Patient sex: F
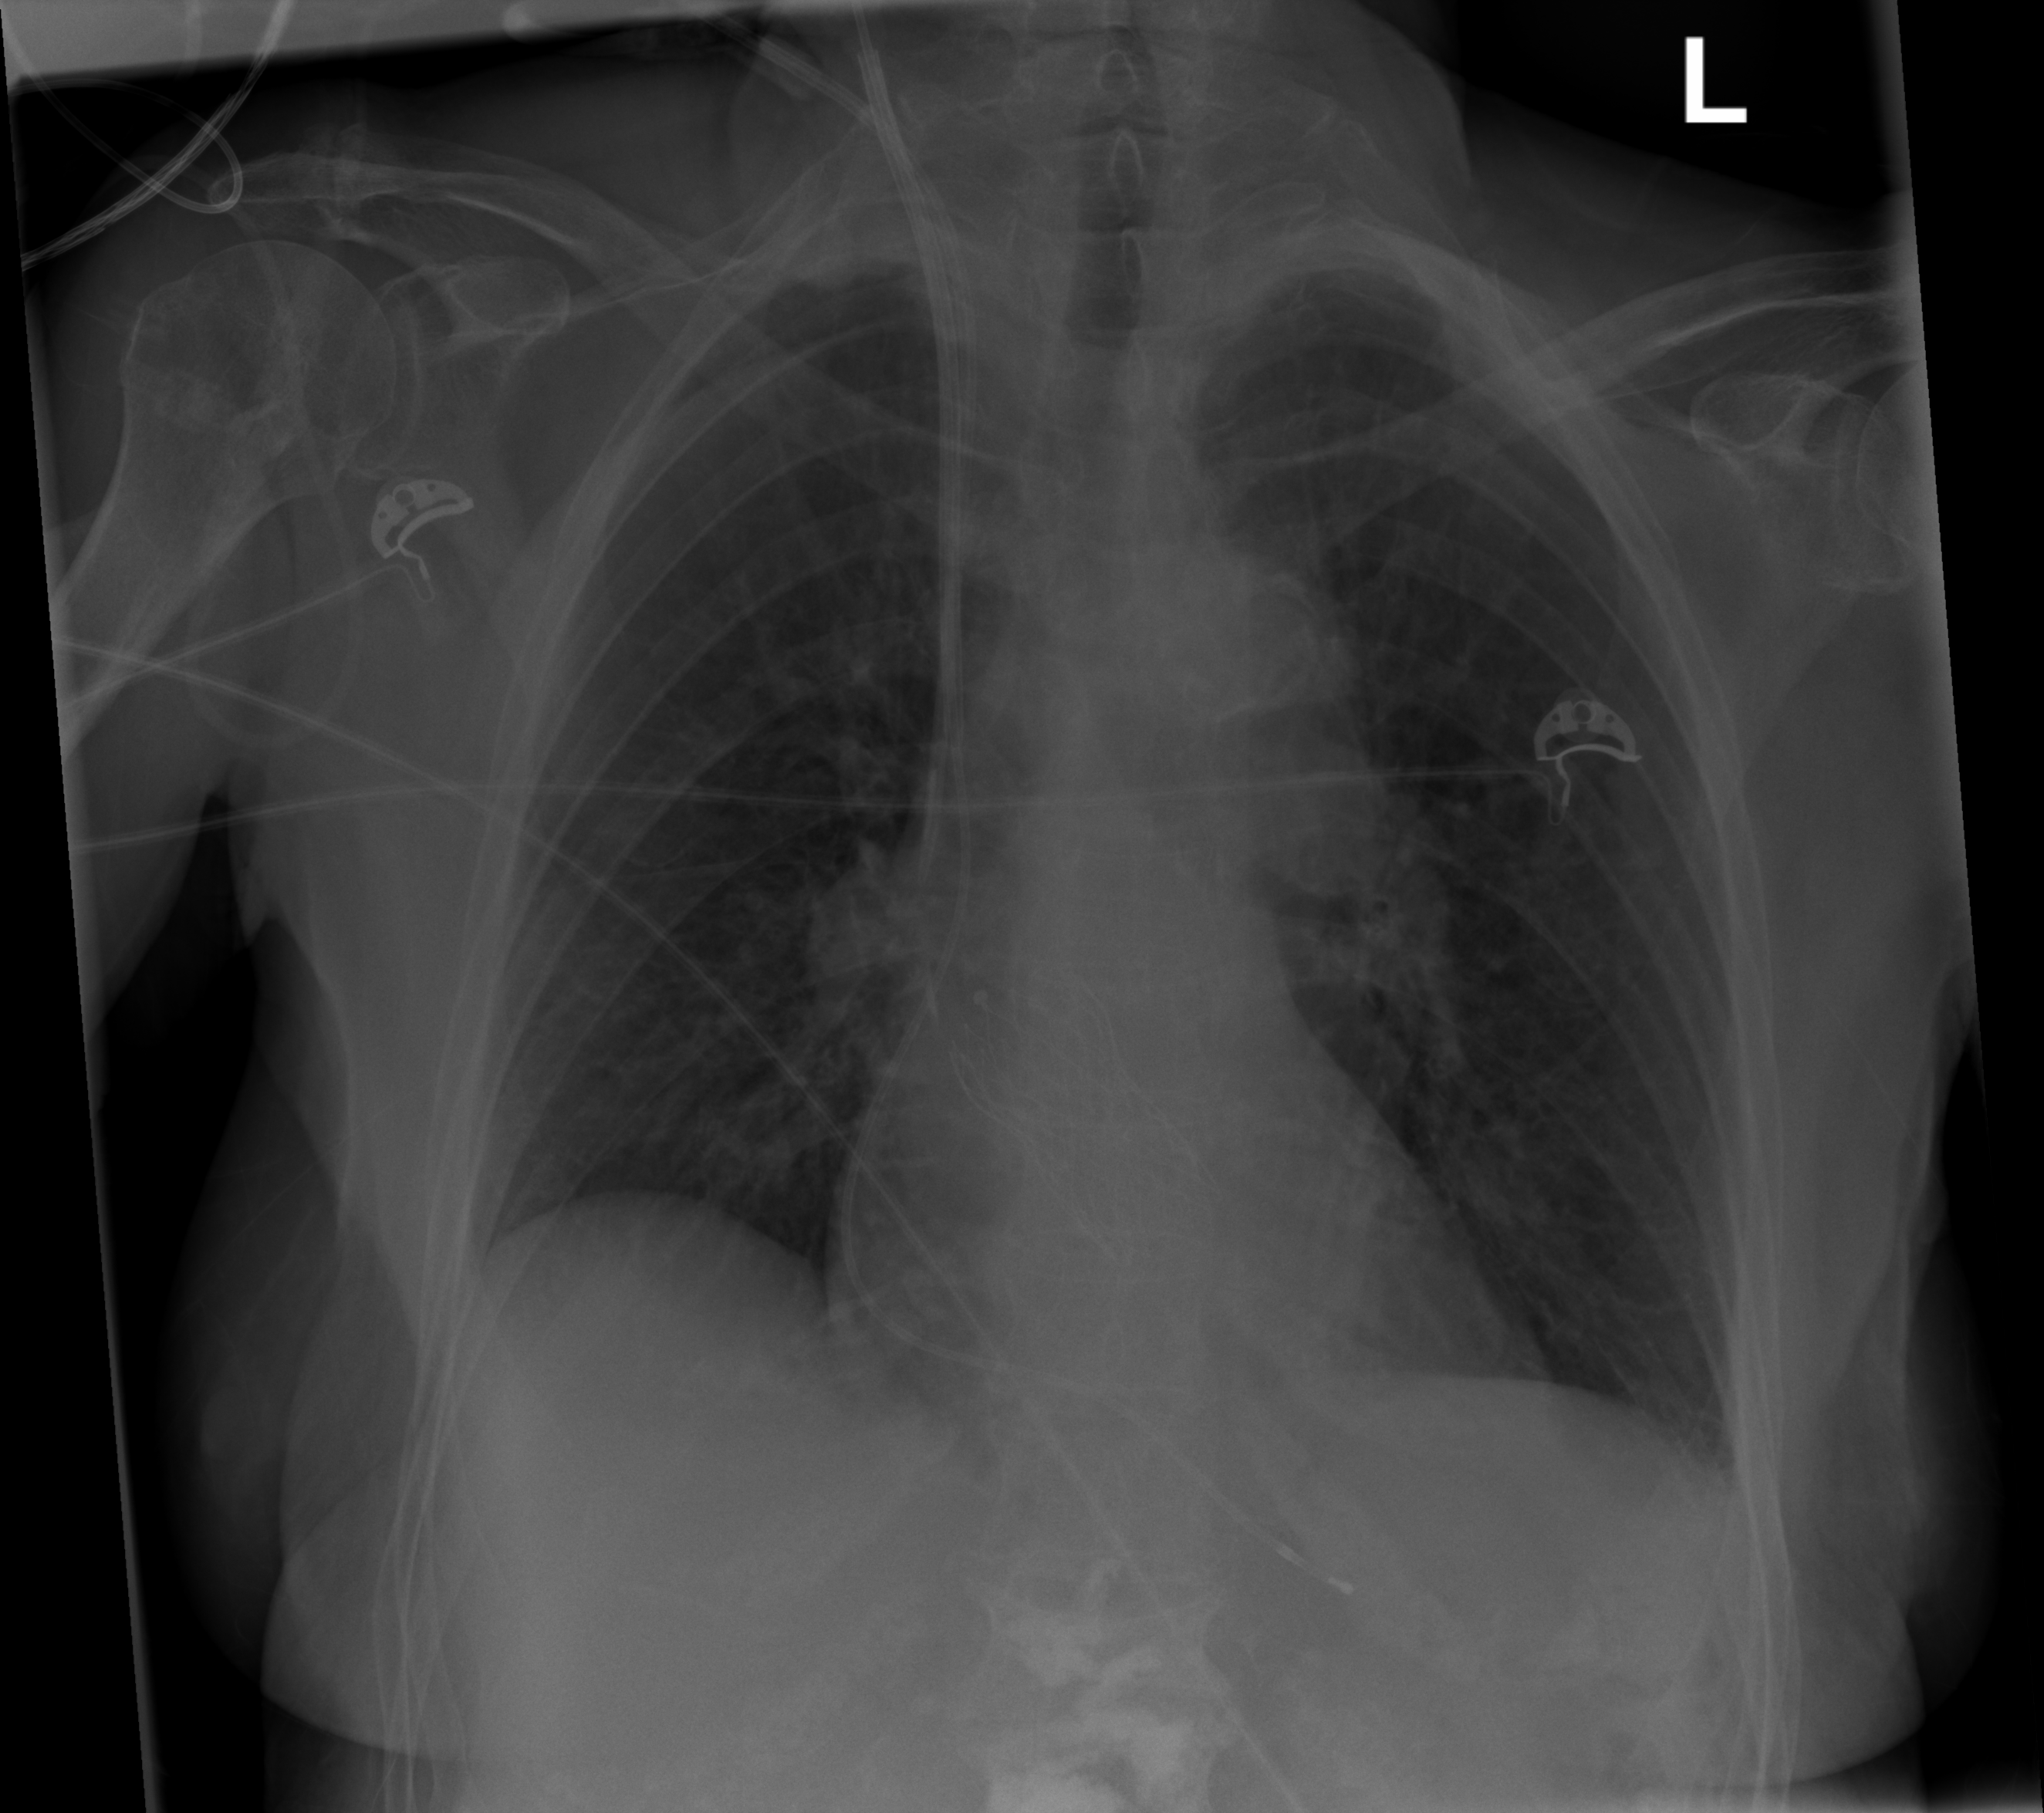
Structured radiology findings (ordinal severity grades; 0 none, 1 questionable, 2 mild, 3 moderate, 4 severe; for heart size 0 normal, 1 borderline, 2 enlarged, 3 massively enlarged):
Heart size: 0
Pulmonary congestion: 0
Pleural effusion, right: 0
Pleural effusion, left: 2
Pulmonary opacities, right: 0
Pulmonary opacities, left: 0
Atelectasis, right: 0
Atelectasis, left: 0